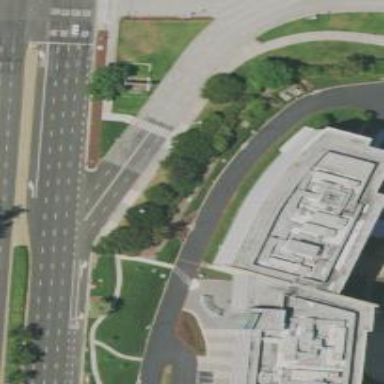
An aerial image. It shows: Primary link road with asphalt surface.